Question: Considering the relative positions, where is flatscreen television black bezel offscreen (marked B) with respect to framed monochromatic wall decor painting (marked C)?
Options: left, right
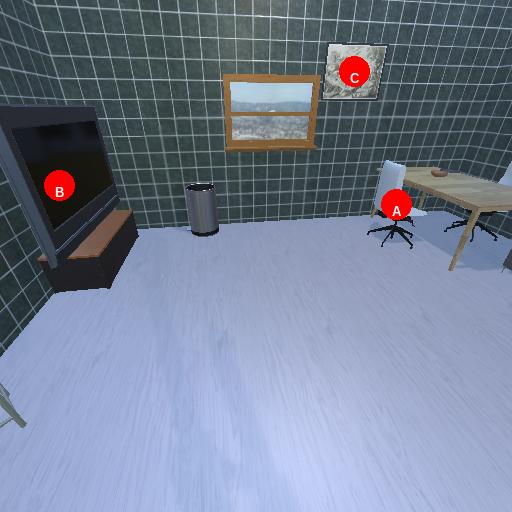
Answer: left